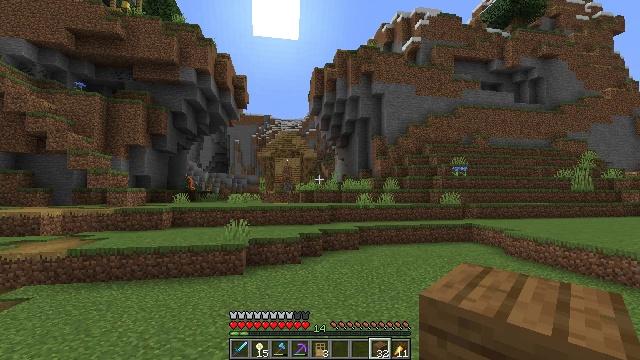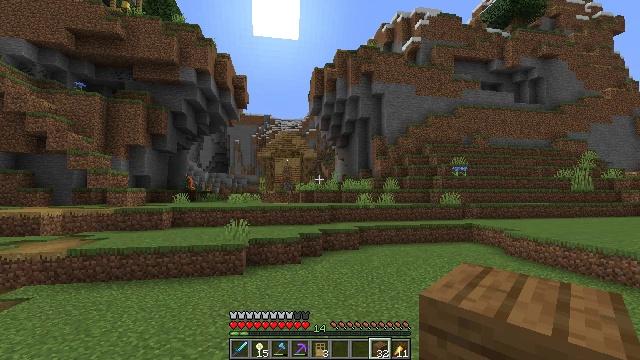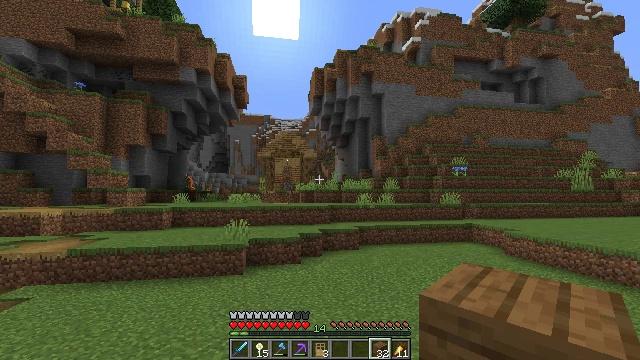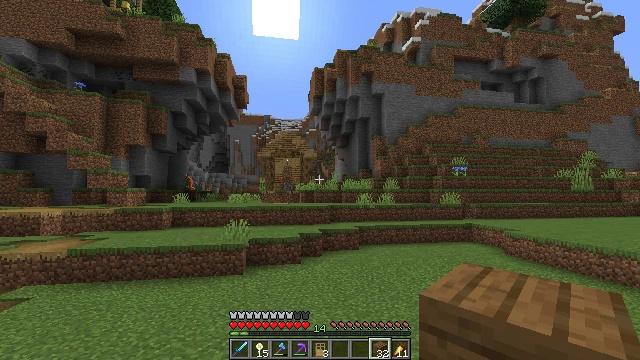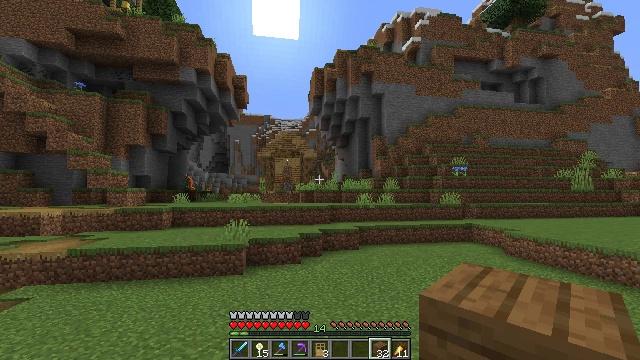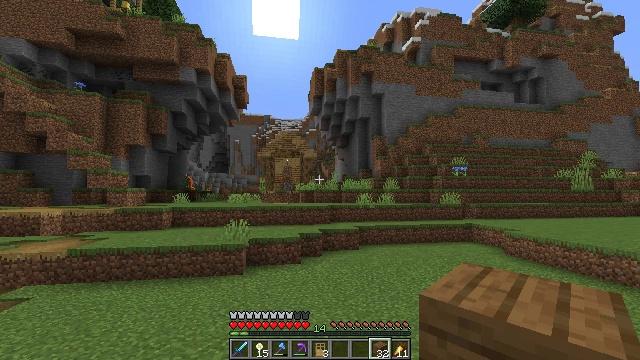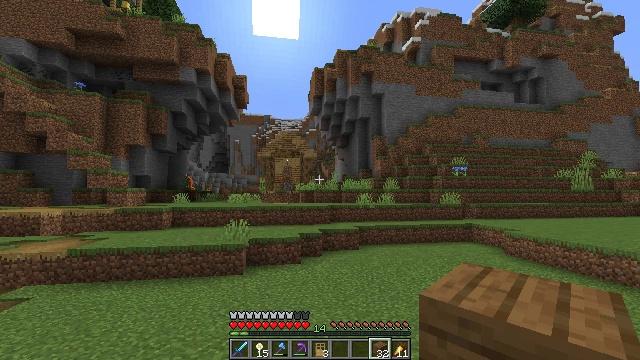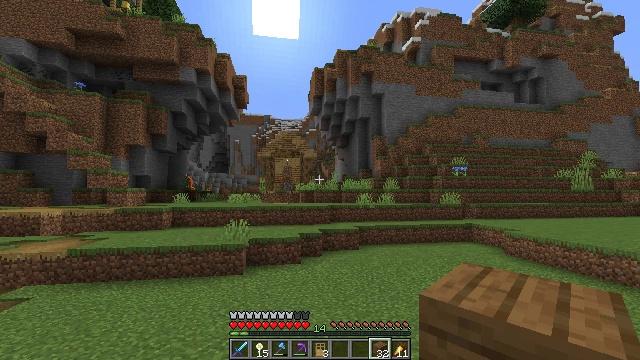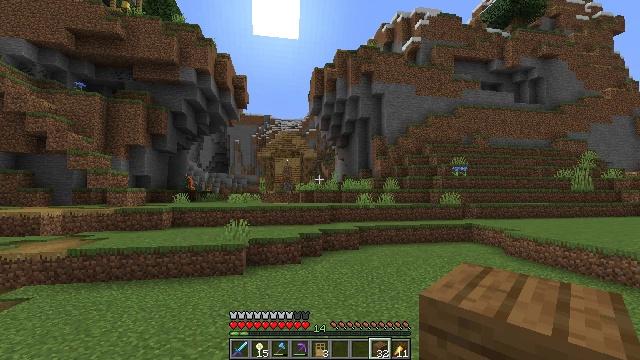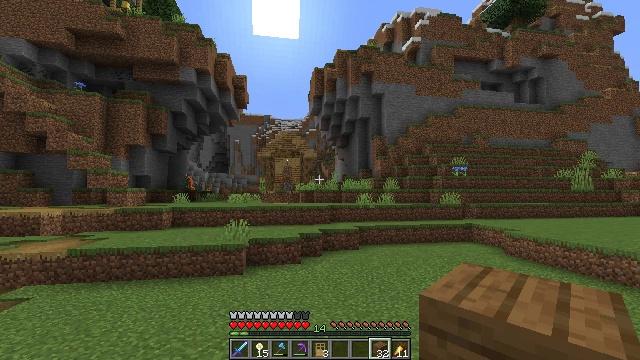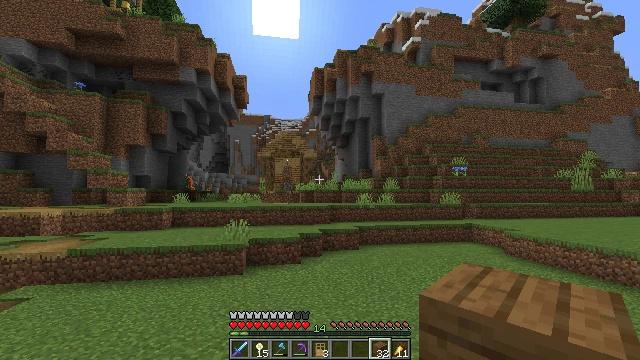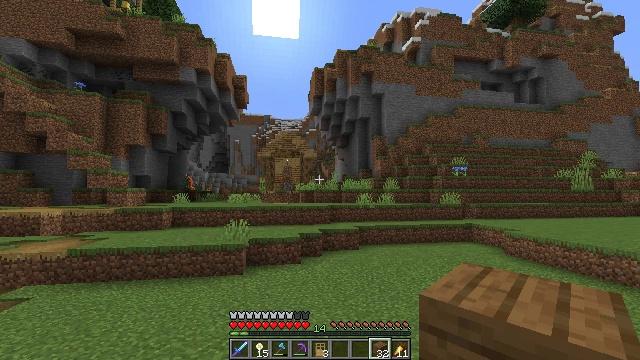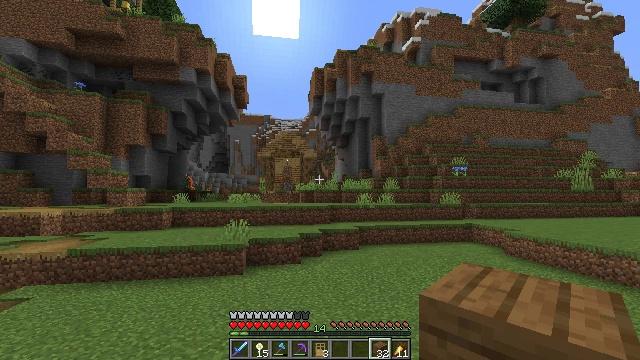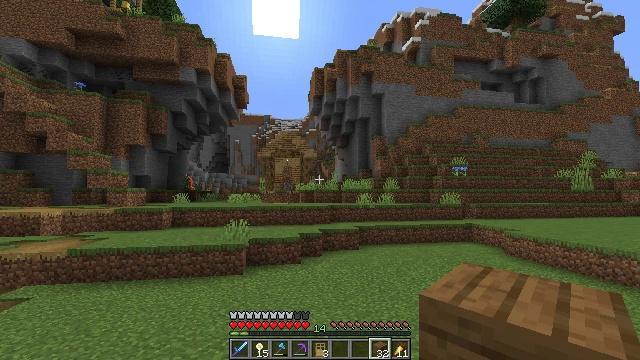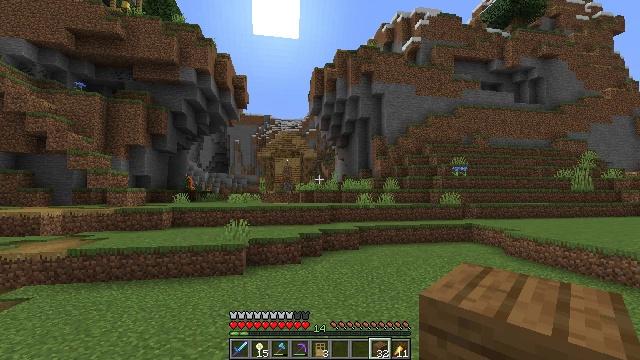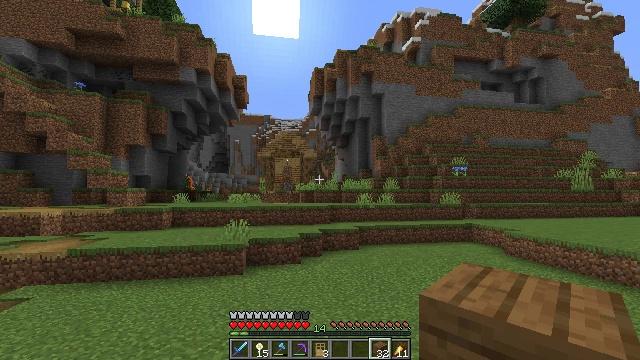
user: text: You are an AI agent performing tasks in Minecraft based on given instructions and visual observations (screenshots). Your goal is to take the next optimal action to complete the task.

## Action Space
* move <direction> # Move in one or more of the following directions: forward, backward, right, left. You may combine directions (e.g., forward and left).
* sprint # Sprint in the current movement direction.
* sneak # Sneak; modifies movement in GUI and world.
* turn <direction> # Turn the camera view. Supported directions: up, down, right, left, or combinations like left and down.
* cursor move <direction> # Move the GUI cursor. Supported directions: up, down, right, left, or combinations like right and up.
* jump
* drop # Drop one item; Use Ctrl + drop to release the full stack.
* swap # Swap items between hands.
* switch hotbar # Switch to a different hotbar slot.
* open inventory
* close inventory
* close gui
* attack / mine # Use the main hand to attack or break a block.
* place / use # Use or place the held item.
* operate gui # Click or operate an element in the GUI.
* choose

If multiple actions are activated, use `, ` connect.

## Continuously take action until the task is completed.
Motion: motion action
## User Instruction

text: Mine tall grass from the ground.
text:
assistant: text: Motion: no_op
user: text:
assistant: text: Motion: no_op
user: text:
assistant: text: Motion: no_op
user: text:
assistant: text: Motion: no_op
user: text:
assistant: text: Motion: no_op
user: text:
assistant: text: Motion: no_op
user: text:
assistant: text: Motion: no_op
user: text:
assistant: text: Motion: no_op
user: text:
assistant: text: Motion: no_op
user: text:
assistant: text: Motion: no_op
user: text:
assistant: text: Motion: no_op
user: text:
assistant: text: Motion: no_op
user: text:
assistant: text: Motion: no_op
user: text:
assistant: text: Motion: no_op
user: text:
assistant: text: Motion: no_op
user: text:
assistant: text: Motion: no_op
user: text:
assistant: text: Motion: no_op
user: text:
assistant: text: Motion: no_op
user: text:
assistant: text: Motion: no_op
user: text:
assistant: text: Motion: no_op
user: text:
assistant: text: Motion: no_op
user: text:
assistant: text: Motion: no_op
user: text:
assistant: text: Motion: no_op
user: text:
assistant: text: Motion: no_op
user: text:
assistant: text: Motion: no_op
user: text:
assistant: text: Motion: no_op
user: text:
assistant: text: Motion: no_op
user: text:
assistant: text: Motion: no_op
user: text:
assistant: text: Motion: no_op
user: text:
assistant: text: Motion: no_op